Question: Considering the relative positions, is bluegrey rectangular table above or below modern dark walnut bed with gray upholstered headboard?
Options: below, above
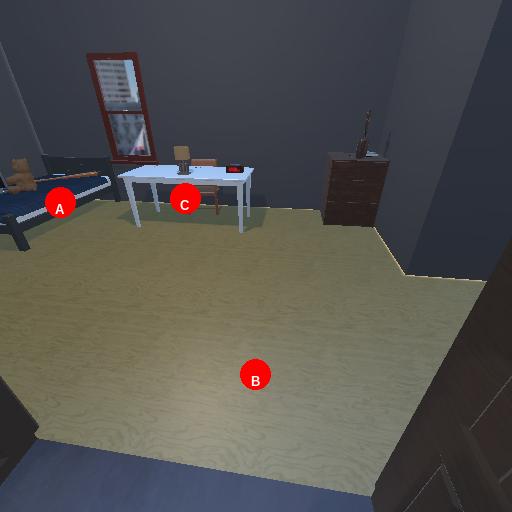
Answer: below